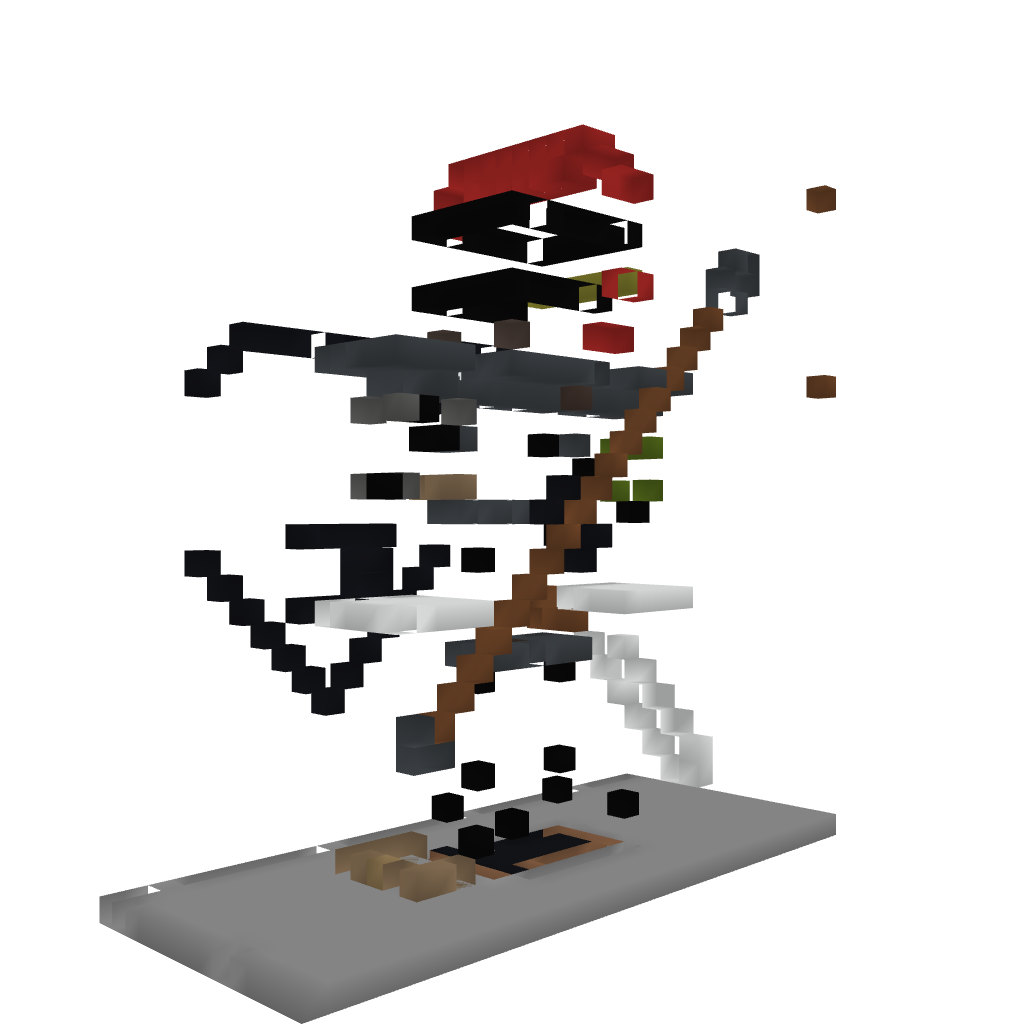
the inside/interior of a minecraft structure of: Spartan at suit :)